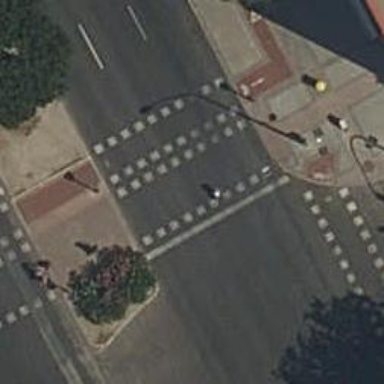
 there are traffic signals and zebra crossing."